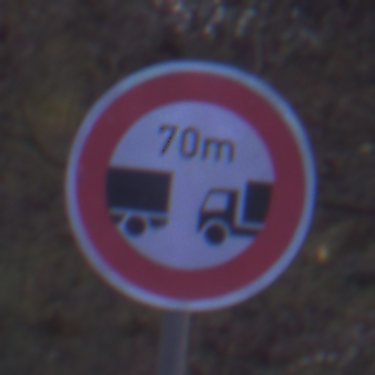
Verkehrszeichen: VerbotUnterschreitenMindestabstand
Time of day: Night
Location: Outdoor (Suburban)
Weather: PartlyCloudy
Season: NotSpecified
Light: Artificial